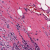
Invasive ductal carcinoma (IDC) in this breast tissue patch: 0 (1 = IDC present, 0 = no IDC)